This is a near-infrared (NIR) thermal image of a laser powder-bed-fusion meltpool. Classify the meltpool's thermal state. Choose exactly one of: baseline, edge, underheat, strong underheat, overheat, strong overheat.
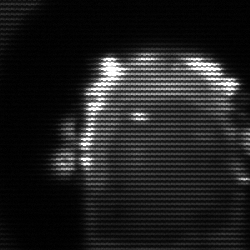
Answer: baseline